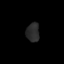
Tissue: skin
Cell type: Epithelial cells
Senescence score: 0.2835
Nuclear area (px): 244
Mean DAPI intensity: 42.426